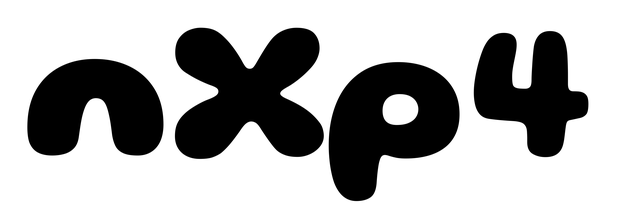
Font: Gluten_ExtraBold